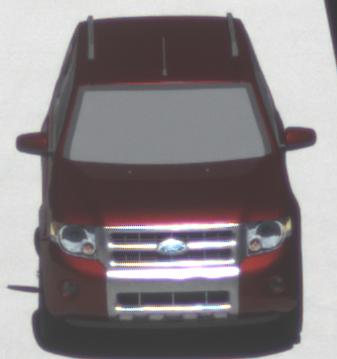
Make: Ford
Model: Escape Hybrid
Detailed model: -
Model produced from: 2004
Model produced until: 2012
Doors: 5
Color: red
Road condition: dry road
Daytime: midday
Contrast: high contrast